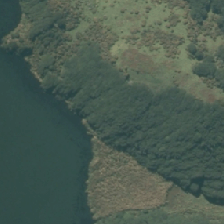
Land cover: lake_pond